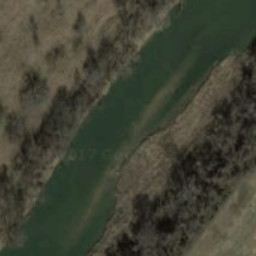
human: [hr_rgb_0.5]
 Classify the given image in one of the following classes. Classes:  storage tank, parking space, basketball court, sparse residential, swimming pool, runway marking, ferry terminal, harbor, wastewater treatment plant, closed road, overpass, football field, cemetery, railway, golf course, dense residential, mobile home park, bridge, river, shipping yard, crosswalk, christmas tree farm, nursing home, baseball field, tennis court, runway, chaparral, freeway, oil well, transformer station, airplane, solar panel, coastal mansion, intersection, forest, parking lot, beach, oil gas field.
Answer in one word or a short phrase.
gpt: river